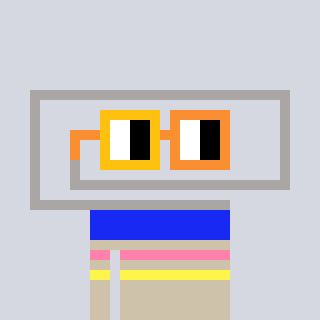
a pixel art character with square yellow and orange glasses, a paperclip-shaped head and a bege-colored body on a cool background